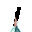
Label: 1